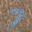
Label: 7